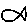
Label: fish